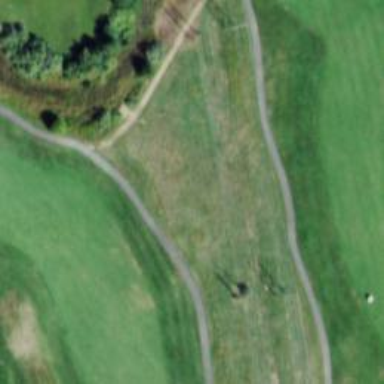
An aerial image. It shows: Pathway for golfing.